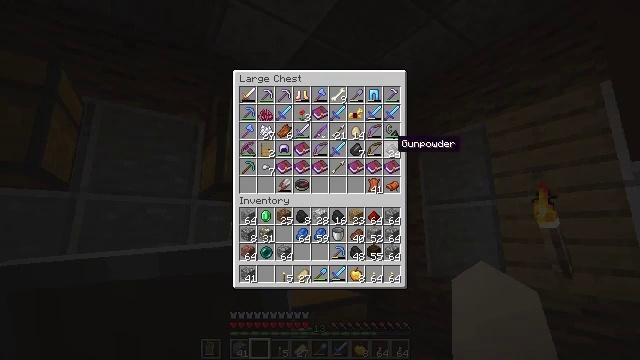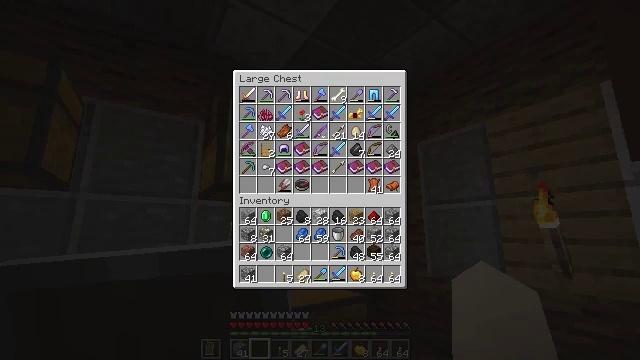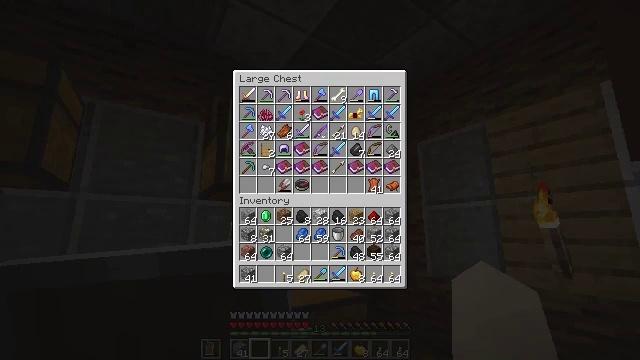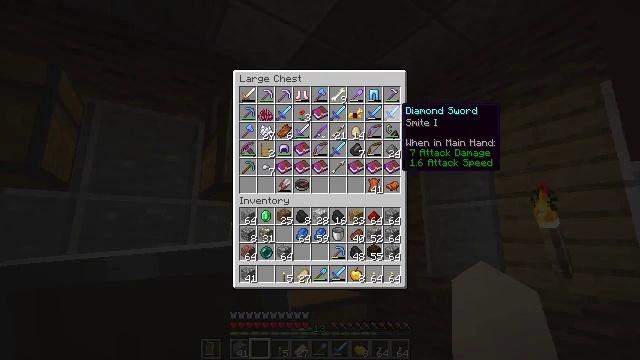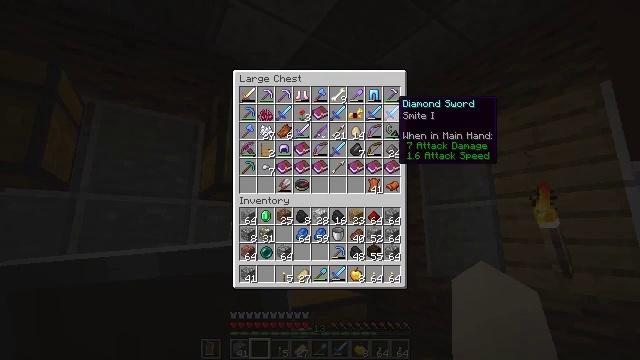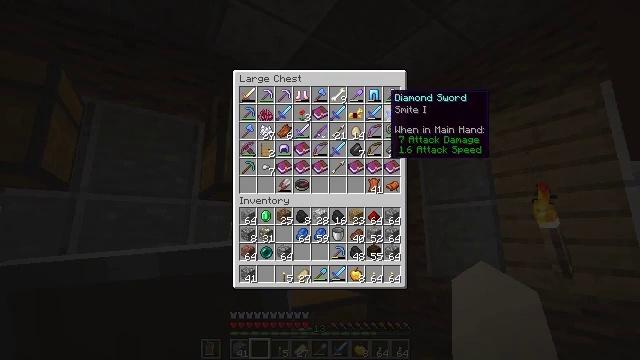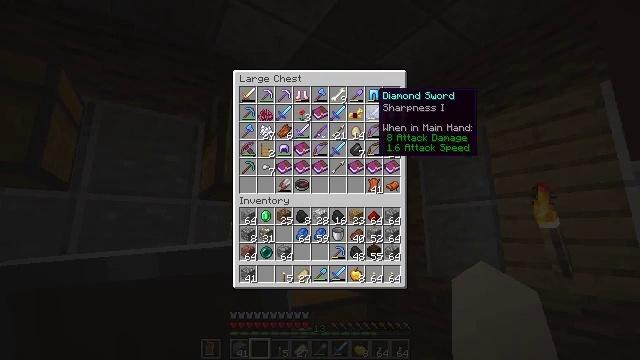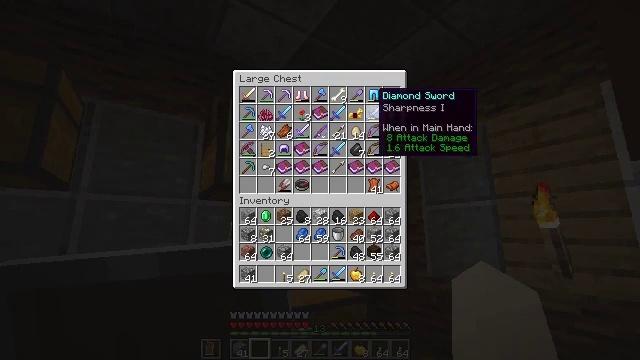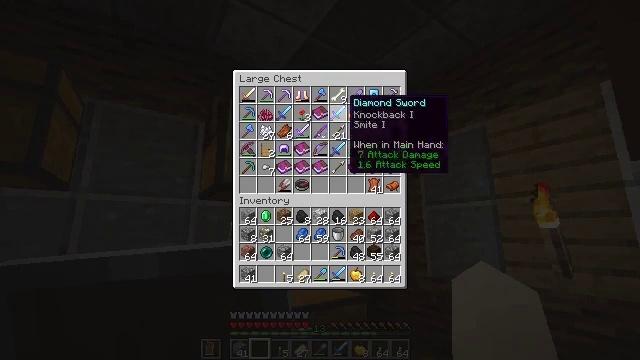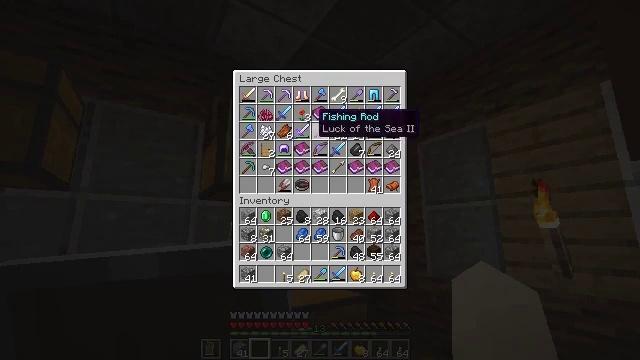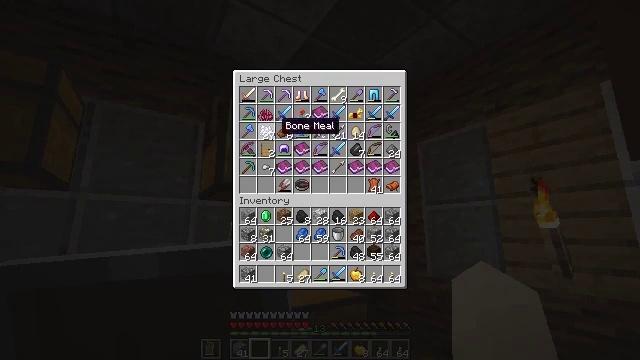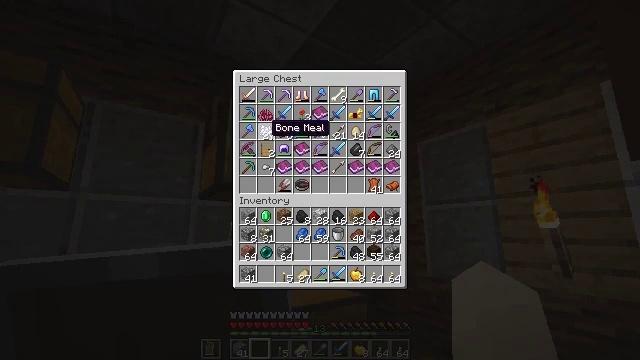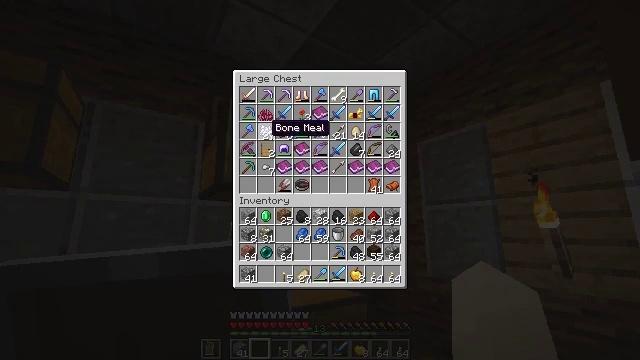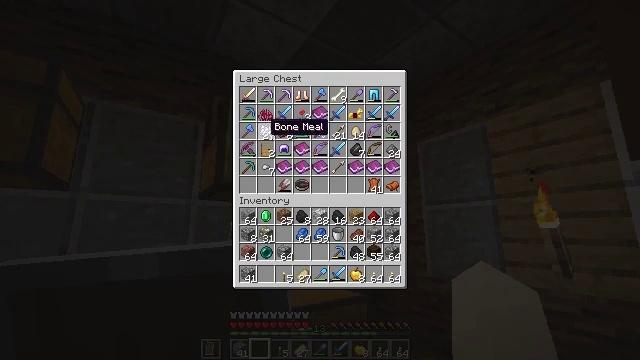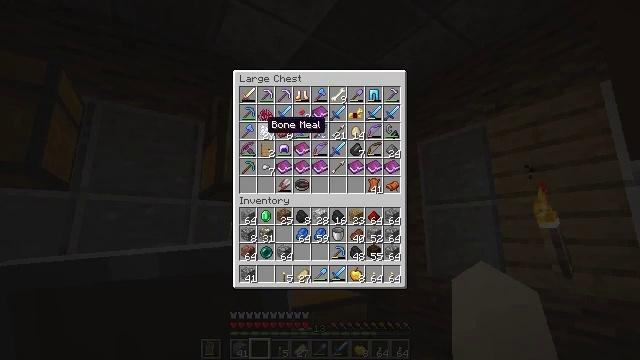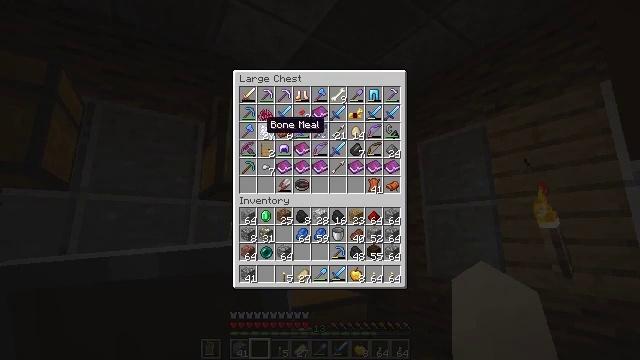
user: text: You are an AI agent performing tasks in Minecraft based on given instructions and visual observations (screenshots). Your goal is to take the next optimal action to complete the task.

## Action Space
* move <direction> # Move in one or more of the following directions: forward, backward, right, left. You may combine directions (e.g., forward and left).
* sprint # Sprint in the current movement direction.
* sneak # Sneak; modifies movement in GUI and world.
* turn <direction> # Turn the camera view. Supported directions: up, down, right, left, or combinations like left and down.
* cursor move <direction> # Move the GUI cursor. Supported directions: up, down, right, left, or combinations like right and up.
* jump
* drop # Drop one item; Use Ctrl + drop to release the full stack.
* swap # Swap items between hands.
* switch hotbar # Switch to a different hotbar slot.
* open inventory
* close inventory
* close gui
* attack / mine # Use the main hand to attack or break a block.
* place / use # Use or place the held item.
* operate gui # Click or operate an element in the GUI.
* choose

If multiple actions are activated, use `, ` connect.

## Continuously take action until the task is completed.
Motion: motion action
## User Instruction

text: Reclaim the chest into your inventory.
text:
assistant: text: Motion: cursor move right and up
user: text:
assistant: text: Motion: cursor move up
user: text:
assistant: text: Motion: cursor move left and up
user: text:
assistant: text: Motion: cursor move up
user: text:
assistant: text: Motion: cursor move left
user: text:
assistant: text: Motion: cursor move left
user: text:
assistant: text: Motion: no_op
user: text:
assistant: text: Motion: cursor move left and down
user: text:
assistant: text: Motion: cursor move left and down
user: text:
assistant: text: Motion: cursor move left and down
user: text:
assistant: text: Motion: cursor move left
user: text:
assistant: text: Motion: no_op
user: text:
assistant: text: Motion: no_op
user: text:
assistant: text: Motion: no_op
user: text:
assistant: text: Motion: sneak
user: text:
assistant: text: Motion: sneak
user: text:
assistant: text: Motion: sneak
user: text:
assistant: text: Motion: sneak
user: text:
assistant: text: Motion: sneak
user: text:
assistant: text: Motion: sneak
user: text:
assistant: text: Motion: sneak
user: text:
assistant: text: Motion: sneak
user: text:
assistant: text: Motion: sneak
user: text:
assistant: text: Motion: sneak
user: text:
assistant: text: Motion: sneak, operate gui
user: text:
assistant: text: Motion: sneak, operate gui
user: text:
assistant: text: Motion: sneak, operate gui
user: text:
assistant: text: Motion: no_op
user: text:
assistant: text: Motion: turn left
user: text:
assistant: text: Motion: turn left